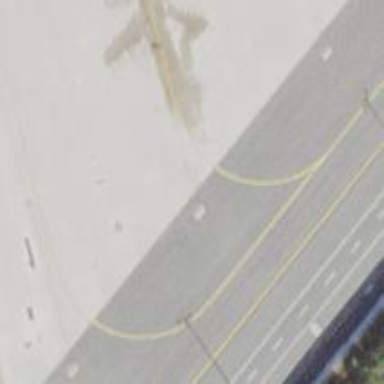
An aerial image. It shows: Image of taxiway at airport.